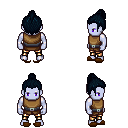
a pixel art fantasy rpg character, male body template, dark elf, purple skin, leather chest armor, gold greaves, raven short topknot hairstyle, brown slippers, four views (front, back, left, right), 2x2 character sprite sheet, small pixel art, hard edges, no anti-aliasing